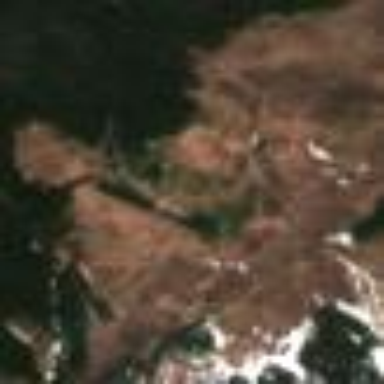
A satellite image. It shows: Clearcut area used for logging with scrub vegetation.